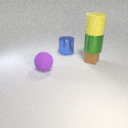
small brown rubber cube to the right of large purple rubber sphere